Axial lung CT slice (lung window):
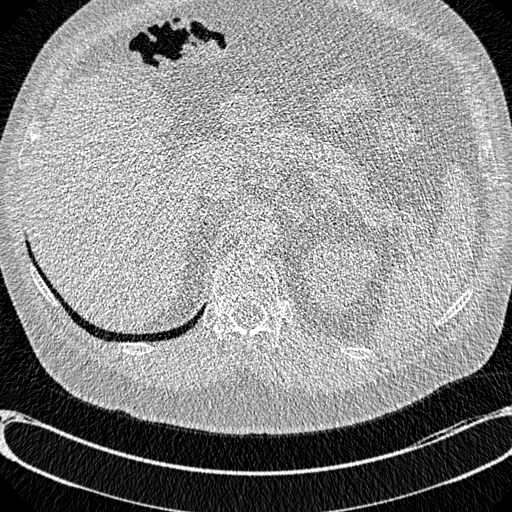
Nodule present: no